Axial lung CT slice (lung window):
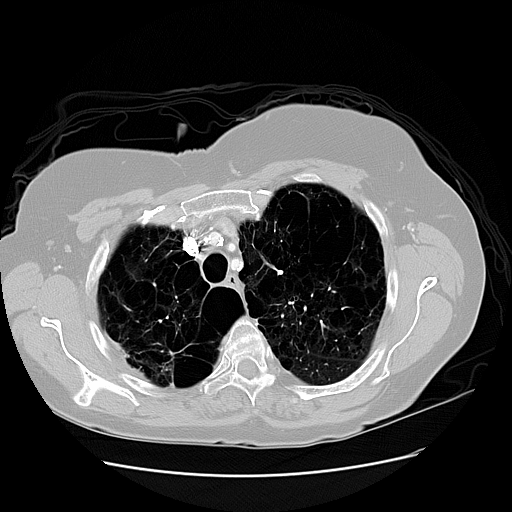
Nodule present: no